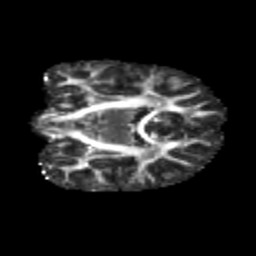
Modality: FA
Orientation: coronal
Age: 9
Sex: female
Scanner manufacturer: siemens
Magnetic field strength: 3 T
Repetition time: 3.8 s
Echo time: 0.07 s